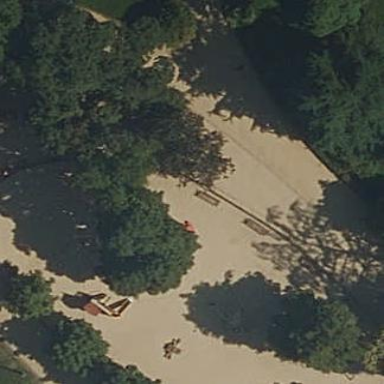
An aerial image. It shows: Playground area for leisure land.